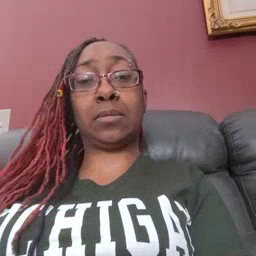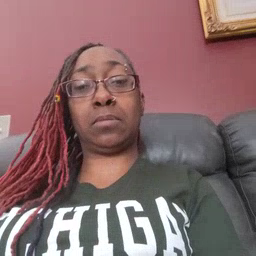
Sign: chin